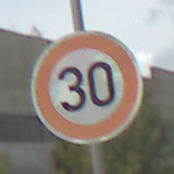
Verkehrszeichen: Geschwindigkeit30
Umgebung: Outdoor, Suburban
Tageszeit: Midday
Wetter: PartlyCloudy
Licht: Natural
Jahreszeit: Summer
Kontrast: HighContrast